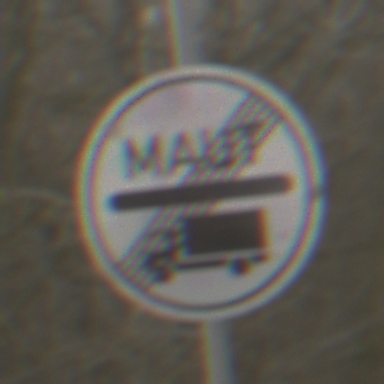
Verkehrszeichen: EndeMautpflicht
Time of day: MorningAfternoon
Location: Outdoor (Nature)
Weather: PartlyCloudy
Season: Winter
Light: Natural